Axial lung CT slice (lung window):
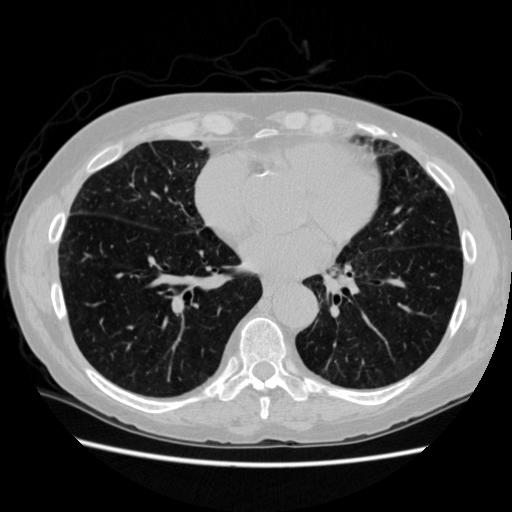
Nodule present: no